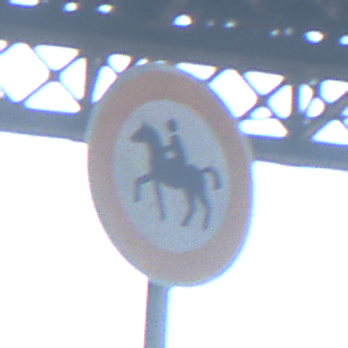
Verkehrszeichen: VerbotReiter
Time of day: Midday
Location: Outdoor (Urban)
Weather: Clear
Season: NotSpecified
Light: Natural